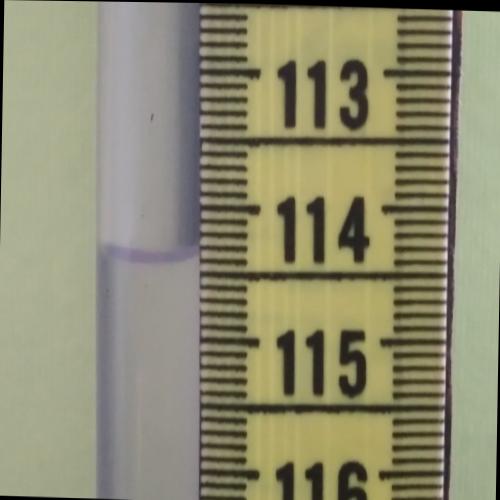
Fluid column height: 114.4 cm